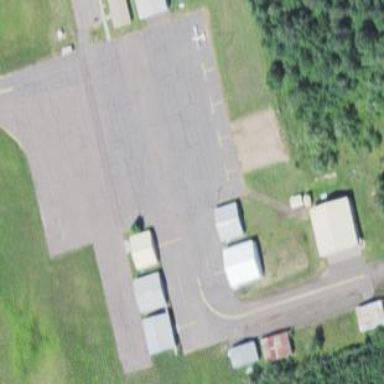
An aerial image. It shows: Apron at the airport.